Question: Hello all I need to draw an arc between a time interval in analog clock. I need a simple code that takes start time and end time as input and draw arc based on that. For example if I put 11:00 as start time and 12:00 as end time then it should draw an arc starting from 11:00 o'clock to 12 o'clock. As you can see when you run this code the output is wrong I mean the arc drawn position is not correct. It should draw an arc starting from 11 o'clock to 12 o'clock but its not. Please help.
'''
<!DOCTYPE HTML>
<html>
<head>
<style>
body {
margin: 0px;
padding: 0px;
}
</style>
</head>
<body>
<canvas id="myCanvas" width="578" height="250"></canvas>
<script>
function calculateAngle(hours,mins) {
var hDegrees = (hours * 30) + (mins * 0.5);
var angle = (hDegrees * Math.PI/180); //convert in radians
console.log(hDegrees);
console.log(angle);
return angle;
}
var canvas = document.getElementById('myCanvas');
var context = canvas.getContext('2d');
var x = canvas.width / 2;
var y = canvas.height / 2;
var radius = 100;
var startAngle = 0;
var endAngle = 2 * Math.PI;
var counterClockwise = false;
context.beginPath();
context.arc(x, y, radius, startAngle, endAngle, counterClockwise);
context.lineWidth = 10;
// line color
context.fillStyle = '#481e63';
context.fill();
context.strokeStyle = '#62278d';
context.stroke();
context.beginPath();
context.arc(x, y, radius, calculateAngle(11,0), calculateAngle(12,0), counterClockwise);
context.strokeStyle = '#DD2B8F';
context.stroke();
</script>
</body>
</html>
'''
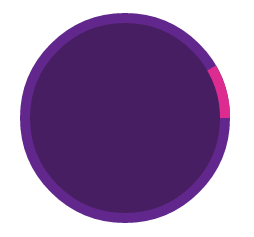
Answer: Because the angle 0 starts on the very right of the circle. So you just need to shift by '-pi/2' and you will have the correct result. So change the 'startAngle' and 'endAngle' by '-Math.PI/2':
'''
var startAngle = 0 - (Math.PI / 2); // -Math.PI / 2
var endAngle = (2 * Math.PI) - (Math.PI / 2); // 3 * Math.PI / 2
....
'''
Note that in your code to calculate the clock 'calculateAngle()', you don't use these. So you will need to subtract from the angle in your function here:
'''
function calculateAngle(hours,mins) {
var hDegrees = (hours * 30) + (mins * 0.5);
var angle = (hDegrees * Math.PI/180); //convert in radians
angle -= Math.PI/2 // <-- Here
console.log(hDegrees);
console.log(angle);
return angle;
}
'''
And here is a lazily made <URL>.